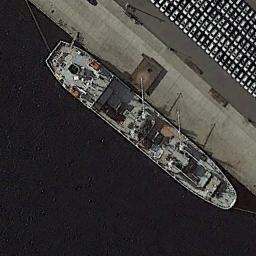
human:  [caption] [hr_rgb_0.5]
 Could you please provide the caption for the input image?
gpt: A ship is beside the dock .

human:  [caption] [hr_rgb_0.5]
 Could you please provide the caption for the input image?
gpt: The ship is docked at the truck terminal and the water is deep blue .

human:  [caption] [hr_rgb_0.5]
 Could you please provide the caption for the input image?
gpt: There is a ship in the black water on the shore .

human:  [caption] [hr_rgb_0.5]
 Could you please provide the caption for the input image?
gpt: A white ro-ro ship docked at the dock with many neatly lined cars .

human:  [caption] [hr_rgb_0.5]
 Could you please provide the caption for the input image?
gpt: The ship is at the harbor .